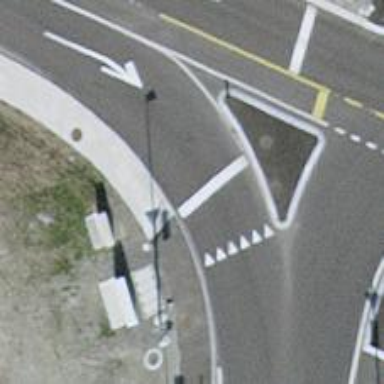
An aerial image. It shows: Road with traffic signals.